Interaction volume radius: 5 \u00c5
Interaction volume height: 10 \u00c5
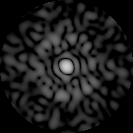
Disorder parameter: 0.8173